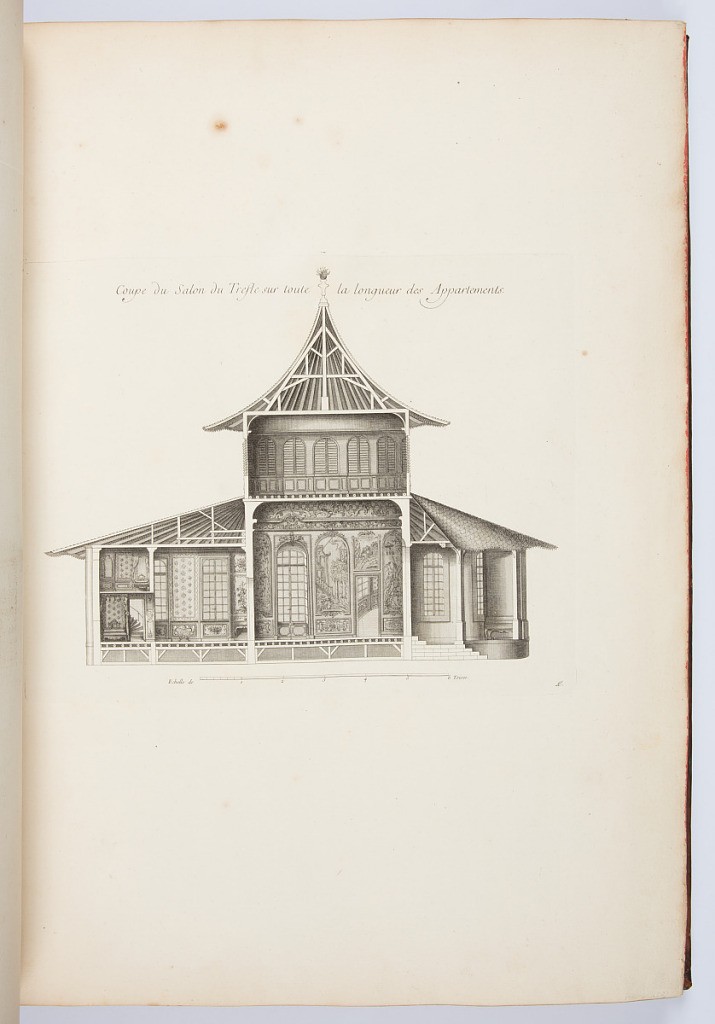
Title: Coupe du Salon du Trefle sur toute la longeur des Appartements.
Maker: Emmanuel Héré de Corny, French, 1705–1763
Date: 1753
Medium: Engraving on laid paper
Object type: Bound print
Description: Cross section of the pavilion revealing an elaborately decorated interior with rocaille ornamentation, chinoiseries paintings, and floral and geometric wall panels. At the bottom of the plate is a scale bar of "6 Toises."